Question: I have created an app, illustrated with red VC (root), and an onboarding sequence illustrated with a blue VC. Before the user gets to the main app (red) I want to intercept the launch at the Navigation Controller and check if the user has been onboard. What is the best pattern for doing this? Currently, no matter what logic I have in the NC, or where I put it, the red VC is always evaluated as long as it is the root VC. What is the best pattern/setup/logic for using an on-boarding sequence with a root VC? (maybe a root VC is not necessary, I have used it because it seems to work improve launch time relative to modal segue)

here is SWIFT code - it works
'''
func application(application: UIApplication, didFinishLaunchingWithOptions launchOptions: [NSObject: AnyObject]?) -> Bool {
let isOnboarded:Bool = NSUserDefaults.standardUserDefaults().boolForKey("Onboarded")
let storyboard = UIStoryboard(name: "Main", bundle: nil)
// instantiate your desired ViewController
let dashboardViewController = storyboard.instantiateViewControllerWithIdentifier("DashboardVC") as! UIViewController
let onboardingViewControllerOne = storyboard.instantiateViewControllerWithIdentifier("OnboardingVCOne") as! UIViewController
let window = self.window
if (isOnboarded) {
window!.rootViewController = dashboardViewController
}else{
window!.rootViewController = onboardingViewControllerOne
}
return true
}
'''
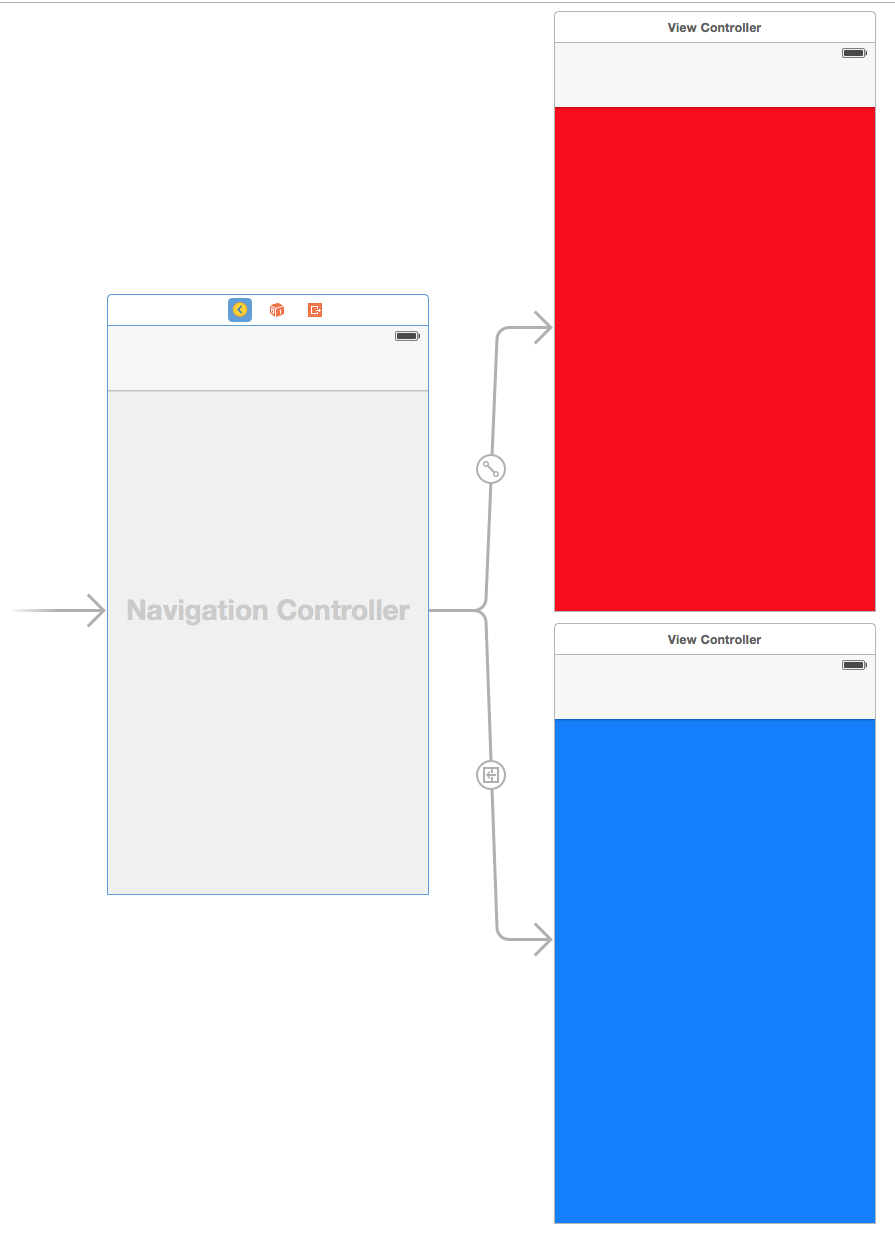
Answer: Logic like that would sit well in the App Delegate*, in the 'applicationDidFinishLaunchingWithOptions:' method.
You'd query the 'NSUserDefaults' to see if you have a 'BOOL' value for a specific key like 'firstRun'.
If you do then you set the blue VC as the root view controller, if not you would set the red one and persist a 'BOOL' for the 'firstValue' key to 'NSUserDefaults'.
*people will tell you that filling up the App Delegate with logic is a bad thing, and they are right, this however is something that is right to place there as it's called before the view hierarchy is setup.
EDIT: Here's some code. I'm writing off the top of my head so it may need tweaking to work...
'''
- (BOOL)application:(UIApplication *)application didFinishLaunchingWithOptions:(NSDictionary *)launchOptions
{
UIViewController *blue = [UIViewController new];
UIViewController *red = [UIViewController new];
BOOL isFirstLaunch = [[NSUserDefaults standardDefaults] boolForKey:@"firstRun"];
UIWindow *window = self.window;
if (firstRun)
{
self.window.rootViewController = blue;
}
else
{
self.window.rootViewController = red;
[[NSUserDefaults standardDefaults] setBool:YES forKey:@"firstRun"];
}
//...rest of method...
}
'''